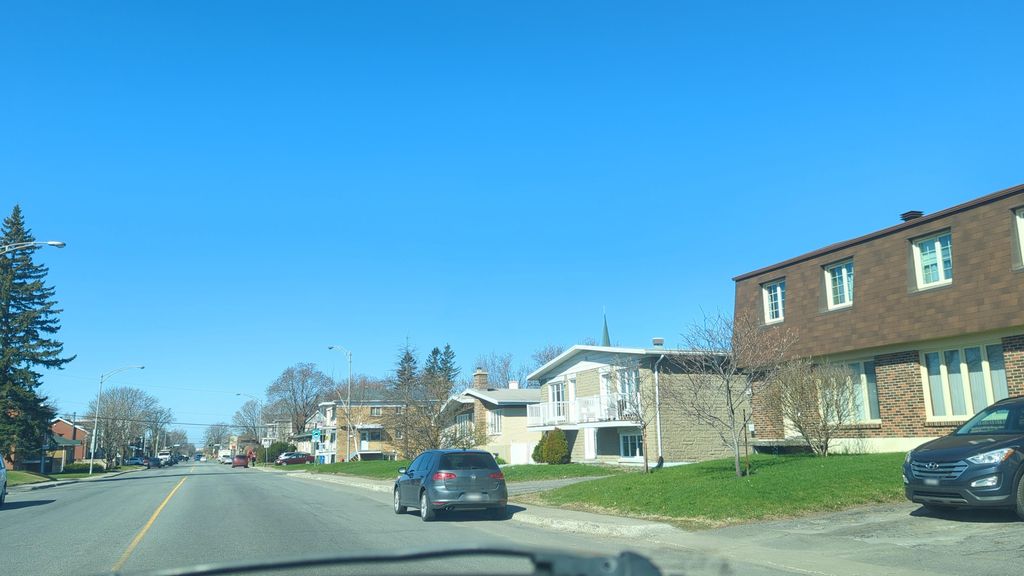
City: quebec_city